Question: What I am trying to accomplish is to find out if there is information in a specific column from a database that is returned from the query. if there is information in there then I am going to have a sound and a toast message. The query part works fine and the information is shown in a listView just the way I want it.
How do I find out what is in that field?
Here is the code for the query and results:
'''
public void doSearch(View v) {
String prefValue = UIHelper.getText(this, R.id.editText1);
scans = datasource.findFiltered("isbn = " + prefValue, "isbn ASC");
ArrayAdapter<Scan> adapter = new ScanListAdapter(this, scans);
if (scans.isEmpty()) {
Toast.makeText(this, "ISBN Not Found",Toast.LENGTH_LONG).show();
MediaPlayer mediaPlayer = MediaPlayer.create(this, R.raw.miss);
mediaPlayer.start();
} else {
setListAdapter(adapter);
MediaPlayer mediaPlayer = MediaPlayer.create(this, R.raw.chaching);
mediaPlayer.start();
Scan supply = scans.get(0);
Log.i(LOGTAG, supply+ " is at index ");
if(null == supply) {
} else {
Toast.makeText(this, "Requires Supply!",Toast.LENGTH_LONG).show();
MediaPlayer supplyPlayer = MediaPlayer.create(this, R.raw.meep1);
supplyPlayer.start();
}
}
}
'''
Here is the query:
'''
public List<Scan> findFiltered(String selection, String orderBy) {
Cursor cursor = database.query(ScanDBOpenHelper.TABLE_SCANS, allColumns,
selection, null, null, null, orderBy);
Log.i(LOGTAG, "Returned " +cursor.getCount() + " rows");
List<Scan> scans = cursorToList(cursor);
return scans;
'''
}
'''
private List<Scan> cursorToList(Cursor cursor) {
List<Scan> scans = new ArrayList<Scan>();
if (cursor.getCount() >0) {
while (cursor.moveToNext()) {
Scan scan = new Scan();
scan.setId(cursor.getLong(cursor.getColumnIndex(ScanDBOpenHelper.COLUMN_ID)));
scan.setTitle(cursor.getString(cursor.getColumnIndex(ScanDBOpenHelper.COLUMN_TITLE)));
scan.setIsbn(cursor.getString(cursor.getColumnIndex(ScanDBOpenHelper.COLUMN_ISBN)));
scan.setAuthor(cursor.getString(cursor.getColumnIndex(ScanDBOpenHelper.COLUMN_AUTHOR)));
scan.setPrice(cursor.getDouble(cursor.getColumnIndex(ScanDBOpenHelper.COLUMN_PRICE)));
scan.setIePrice(cursor.getDouble(cursor.getColumnIndex(ScanDBOpenHelper.COLUMN_IE)));
scan.setMaxLimit(cursor.getString(cursor.getColumnIndex(ScanDBOpenHelper.COLUMN_LIMIT)));
scan.setSupply(cursor.getString(cursor.getColumnIndex(ScanDBOpenHelper.COLUMN_SUPPLY)));
scans.add(scan);
}
}
return scans;
'''
The part that starts with Scan supply = scans.get(0) is where I am trying to find the information. As it sits, it will do what I want, but I am not using the correct field.

I need to get the information that is in the supply field. Any suggestions? If I am not being clear or you need more code, please let me know.
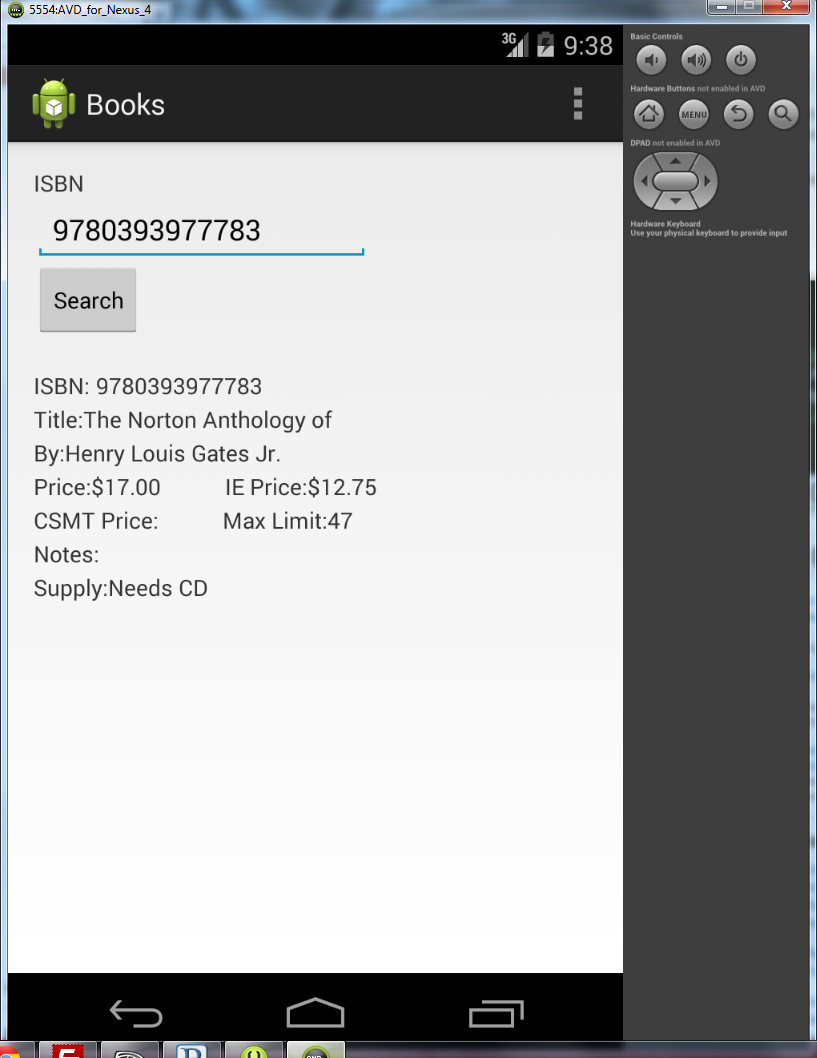
Answer: How about?
'''
for (Scan scan : scans) {
String supply = scan.getSupply();
if (supply != null && supply.length() > 0) {
Toast.makeText(this, "Requires Supply!",Toast.LENGTH_LONG).show();
MediaPlayer supplyPlayer = MediaPlayer.create(this, R.raw.meep1);
supplyPlayer.start();
}
}
'''